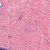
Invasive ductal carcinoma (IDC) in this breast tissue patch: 0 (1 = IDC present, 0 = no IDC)